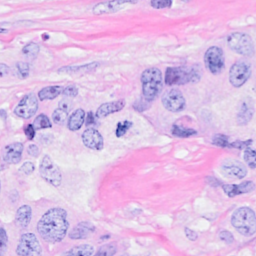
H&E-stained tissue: Breast